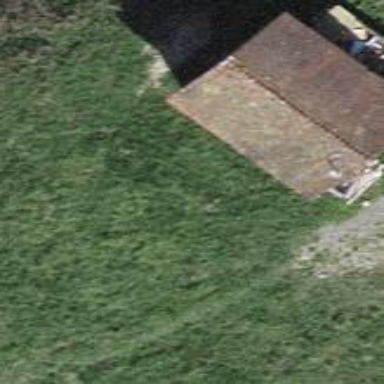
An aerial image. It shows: Shed.